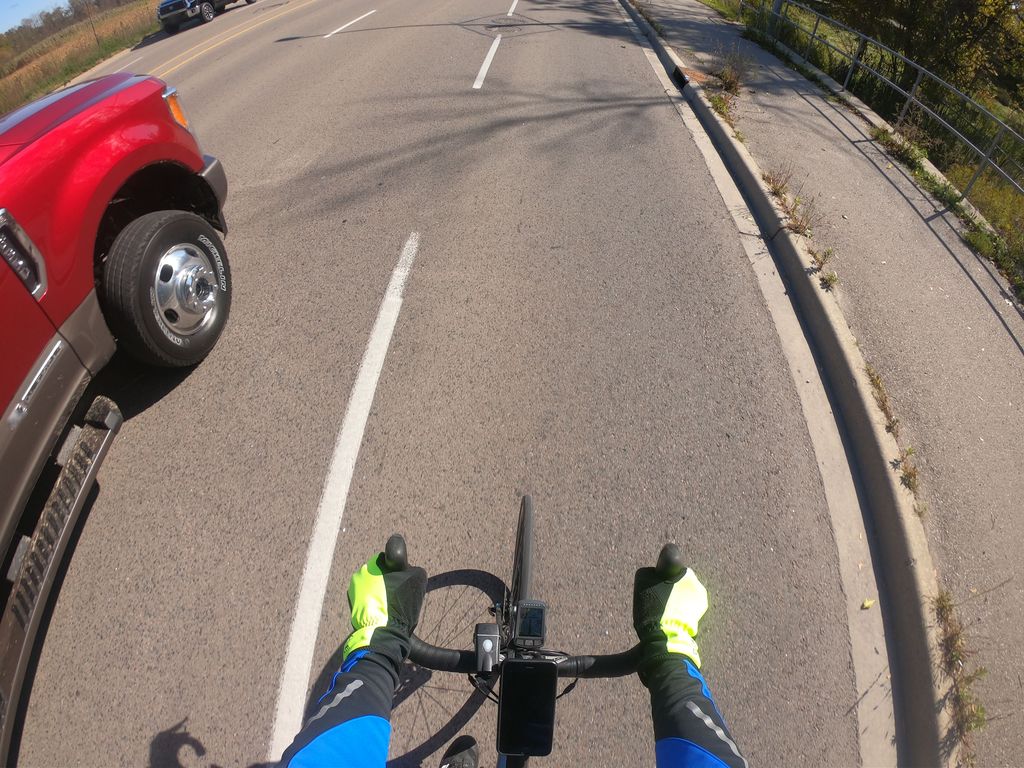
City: kitchener-waterloo